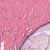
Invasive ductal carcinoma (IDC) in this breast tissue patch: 0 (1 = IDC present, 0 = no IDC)